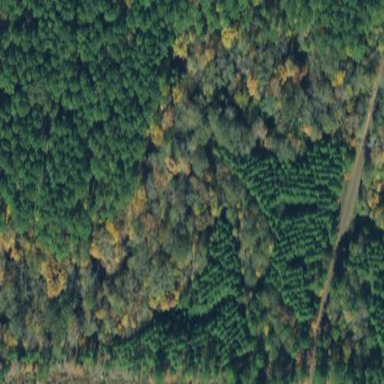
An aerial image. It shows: Mixed woodland with variety of leaf types and cycles.